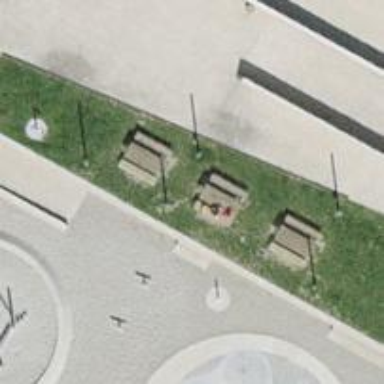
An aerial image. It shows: Picnic table located in leisure land area.